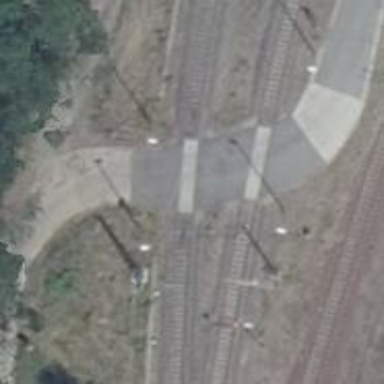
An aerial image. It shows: Railway level crossing.